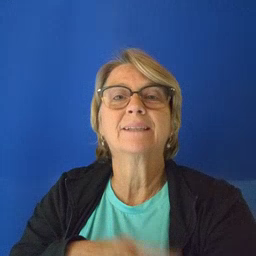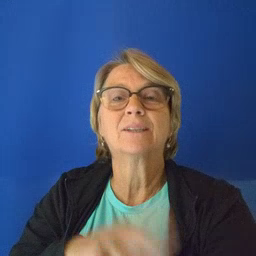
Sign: pretty